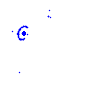
Particle: kaon